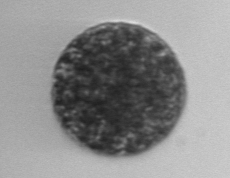
Label: Vicicitus_globosus